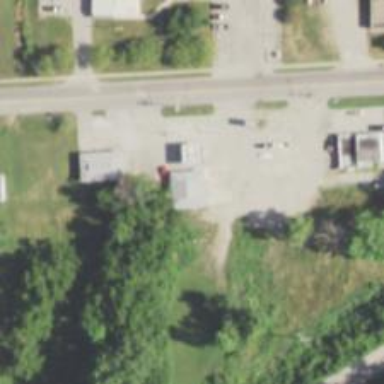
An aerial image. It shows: Convenience shop.